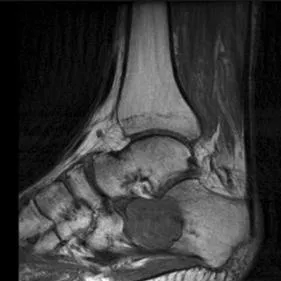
Preoperative sagittal T1 image of the calcaneus showing solid lesion with fairly homogenous signal.
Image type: radiology (mri)